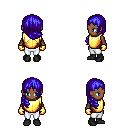
a pixel art fantasy rpg character, female body template, human, dark skin, gold chest armor, white pants, blue right-swept hairstyle, gold gloves, black shoes, four views (front, back, left, right), 2x2 character sprite sheet, small pixel art, hard edges, no anti-aliasing